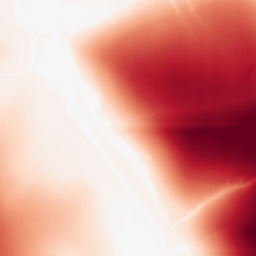
Category: morphological
Decomposition family: rolling_ball
Decomposition parameters: radius: 200
Upsampling method: regularized
Upsampling parameters: scale: 4
lambda_reg: 0.01
Upsampling scale: 4